Question: when I enable the lighting in the opengl es, I suddenly found the depth test fails to work. It looks some object is transparent after some rotation. Handle should be invisible from this angle.
I am using glEnable(GL_DEPTH_TEST) in the beginning.
I am using OpenGL ES 2.0
Anything can be wrong?
When I don't use light, everything looks fine.

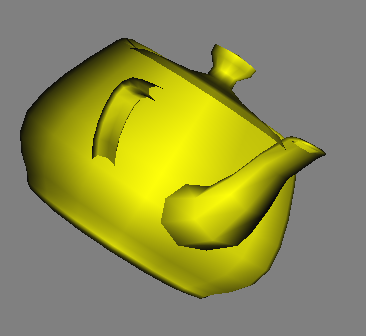
Answer: Are you sure you clear the depth buffer before rendering ?
'''
glClear(GL_COLOR_BUFFER_BIT | GL_DEPTH_BUFFER_BIT);
'''
EDIT :
Also check if you actually activate the depth framebuffer from your windowing API.
If you use GLUT for instance, when calling 'glutInitDisplayMode' your must provide 'GLUT_DEPTH' as parameter.